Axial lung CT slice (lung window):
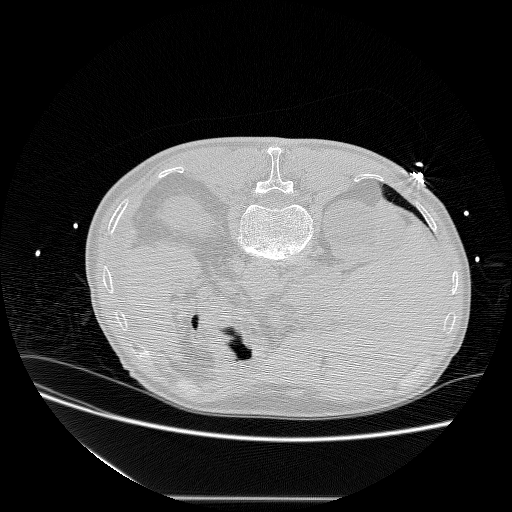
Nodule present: no